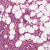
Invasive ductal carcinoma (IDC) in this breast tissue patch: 0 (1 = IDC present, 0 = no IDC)